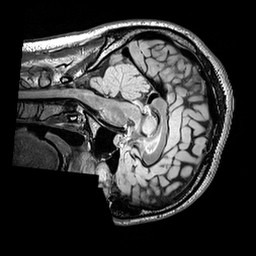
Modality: FLAIR
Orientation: sagittal
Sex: male
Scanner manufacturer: siemens
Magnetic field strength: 3 T
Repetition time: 5 s
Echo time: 0.395 s